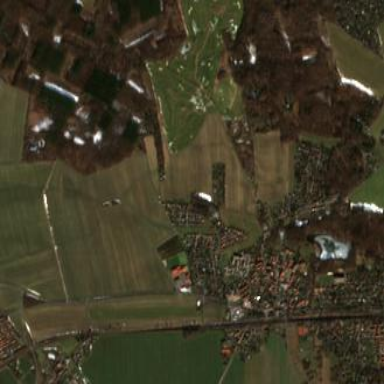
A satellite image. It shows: Golf course surrounded by greenery.